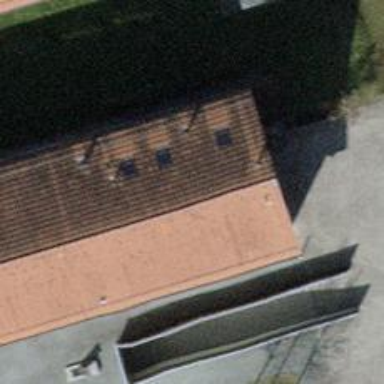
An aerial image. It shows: School.